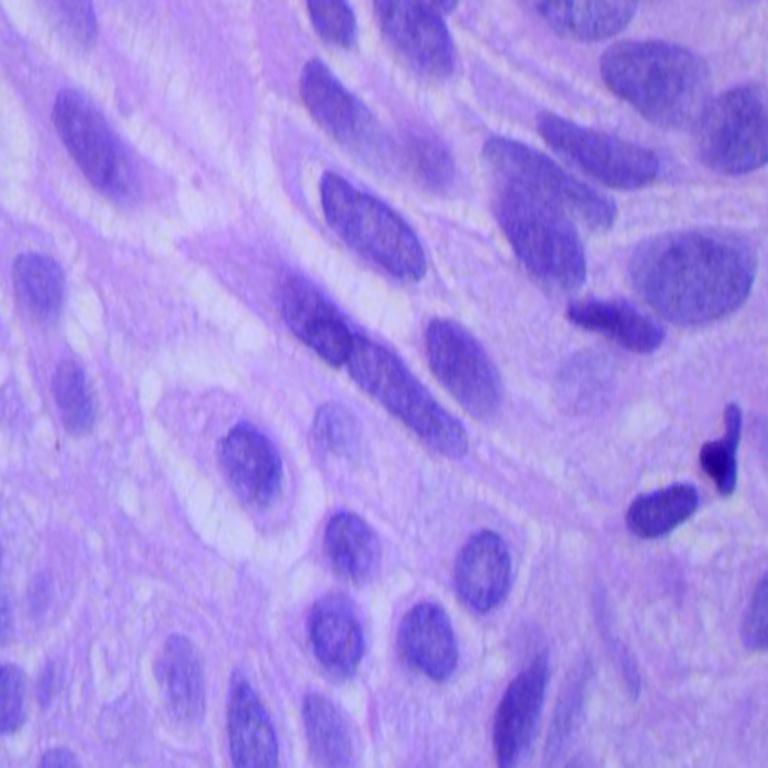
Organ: lung
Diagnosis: squamous carcinomas